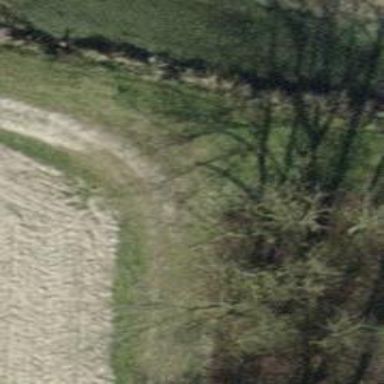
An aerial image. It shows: Dirt track road with grade 4 tracktype.